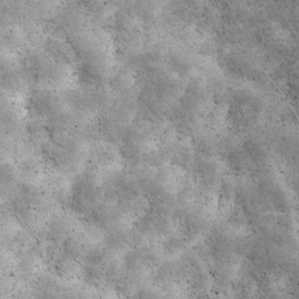
Label: non_frost